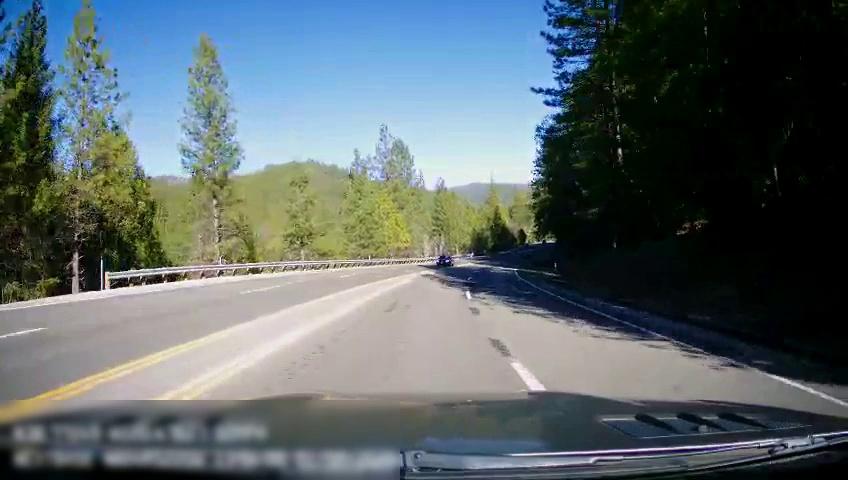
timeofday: Day
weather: Sunny
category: Drivable Space
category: Vehicles | Car
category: Lanes | Opposite Lane
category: Lanes | Alternate Lane
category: Lanes | Current Lane
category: Lanes | Opposite Lane
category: Lanes | Current Lane
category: Lanes | Alternate Lane
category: Lanes | Opposite Lane
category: Lanes | Opposite Lane